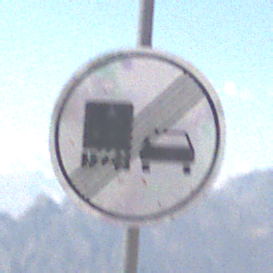
Verkehrszeichen: EndeUeberholverbotKraftfahrzeuge
Umgebung: Outdoor, Nature
Tageszeit: Midday
Wetter: Clear
Licht: Natural
Jahreszeit: NotSpecified
Kontrast: HighContrast